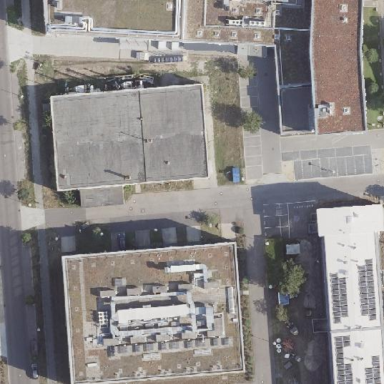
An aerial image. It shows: Building with tar paper roof.